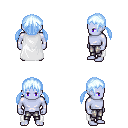
a pixel art fantasy rpg character, male body template, dark elf, purple skin, white cape, metal pants, white cyan twin-tailed hairstyle, four views (front, back, left, right), 2x2 character sprite sheet, small pixel art, hard edges, no anti-aliasing